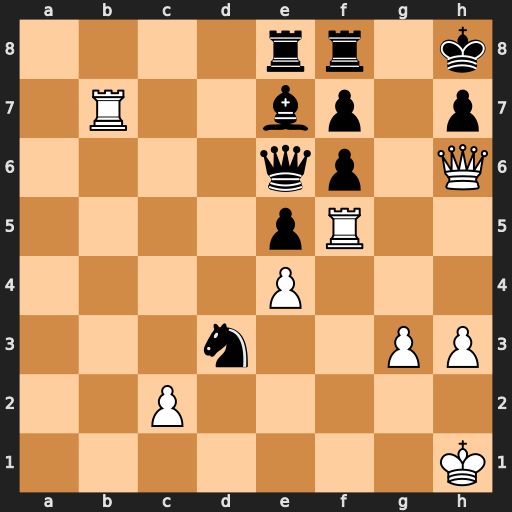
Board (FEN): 4rr1k/1R2bp1p/4qp1Q/4pR2/4P3/3n2PP/2P5/7K
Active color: w
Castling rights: -
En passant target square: -
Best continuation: Rh5 Qxh3+ Rxh3 Nf2+ Kg2